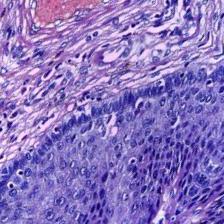
Diagnosis: Normal